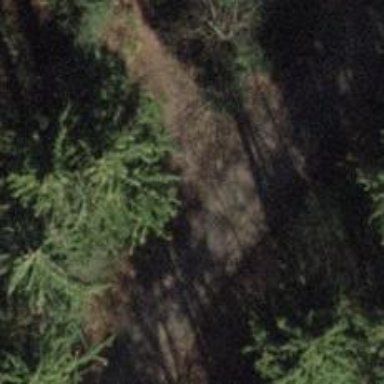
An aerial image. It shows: Ground path.